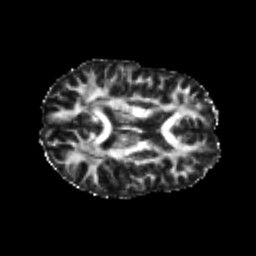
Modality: FA
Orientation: axial
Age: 24
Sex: female
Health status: healthy
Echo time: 0.074 s